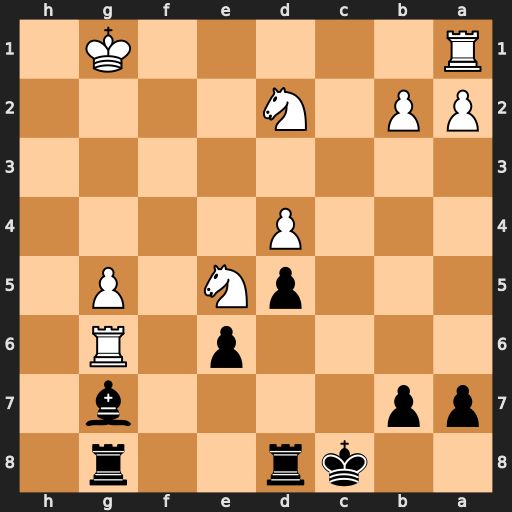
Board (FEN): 2kr2r1/pp4b1/4p1R1/3pN1P1/3P4/8/PP1N4/R5K1
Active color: b
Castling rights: -
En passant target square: -
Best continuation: Bxe5 Rxg8 Bxd4+